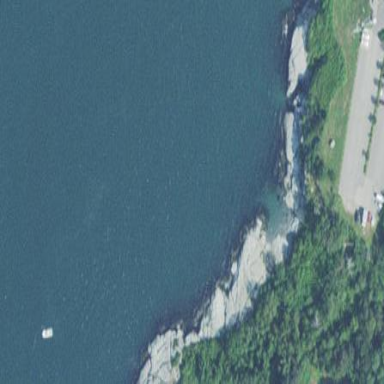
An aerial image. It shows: Natural rock reef.